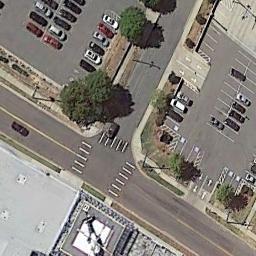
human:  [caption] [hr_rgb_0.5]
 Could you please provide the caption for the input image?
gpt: Cars stopped in different directions at the intersection .

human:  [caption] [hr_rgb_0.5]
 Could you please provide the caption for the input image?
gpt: An intersection with sparse traffic is between some buildings and parking lots .

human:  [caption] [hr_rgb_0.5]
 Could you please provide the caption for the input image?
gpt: There are many cars in the parking lot next to the intersection .

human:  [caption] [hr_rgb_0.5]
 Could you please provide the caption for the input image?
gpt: There are several moving vehicles on the road at the intersection, There are many buildings and some trees around the intersection, And many cars are parked in the open space beside the intersection .

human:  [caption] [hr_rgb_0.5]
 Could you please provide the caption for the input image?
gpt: There are two parking lots with some cars beside the intersection .